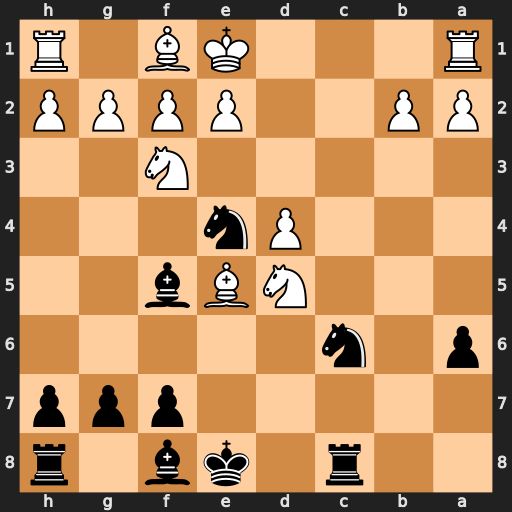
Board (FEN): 2r1kb1r/5ppp/p1n5/3NBb2/3Pn3/5N2/PP2PPPP/R3KB1R
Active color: b
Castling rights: KQk
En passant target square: -
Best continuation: Bb4+ Nxb4 Nxb4